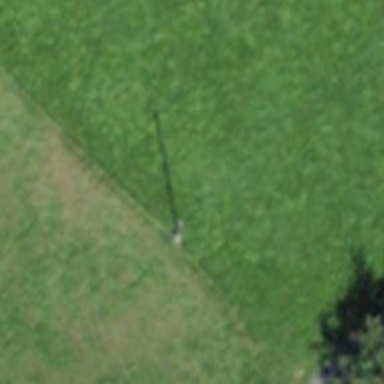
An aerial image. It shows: Minor power line.